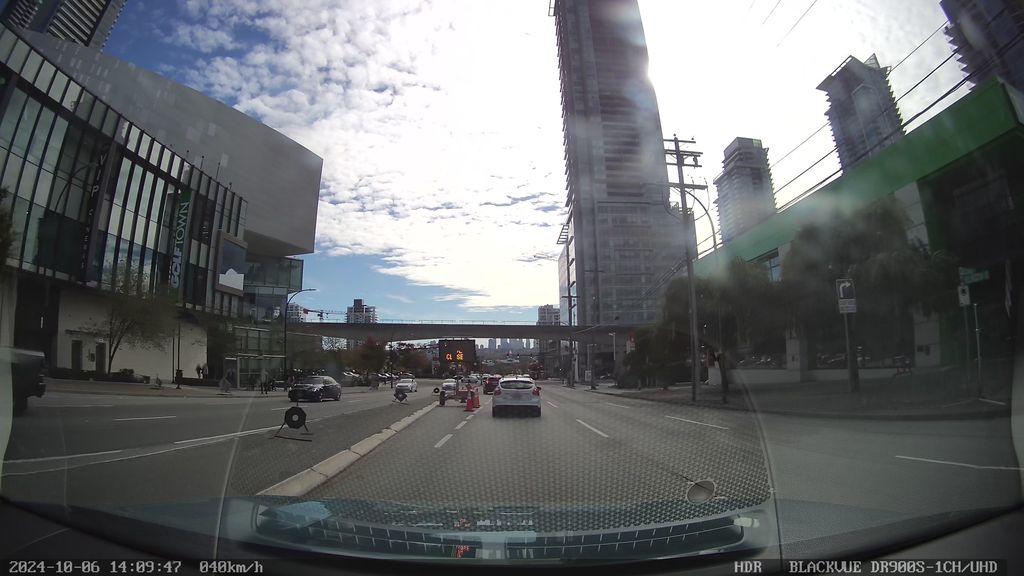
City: vancouver